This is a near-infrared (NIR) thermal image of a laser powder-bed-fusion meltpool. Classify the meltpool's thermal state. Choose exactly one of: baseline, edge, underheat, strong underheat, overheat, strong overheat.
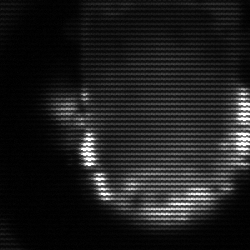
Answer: baseline